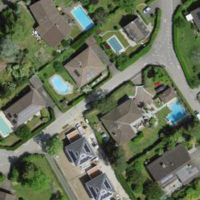
EUNIS habitat code: 55
Species observed at this site:
Campanula persicifolia